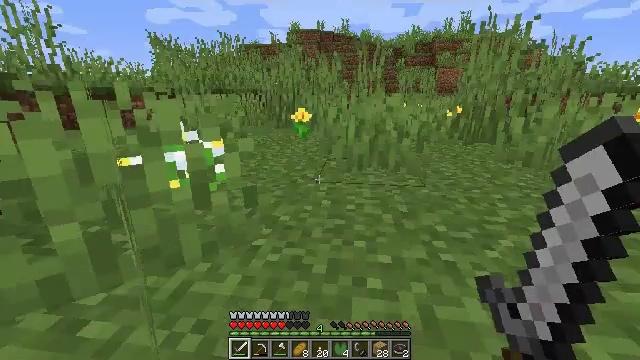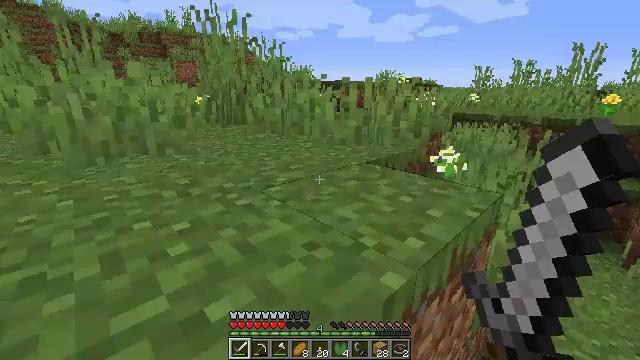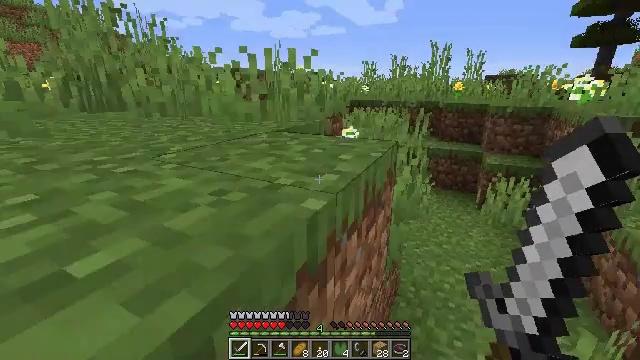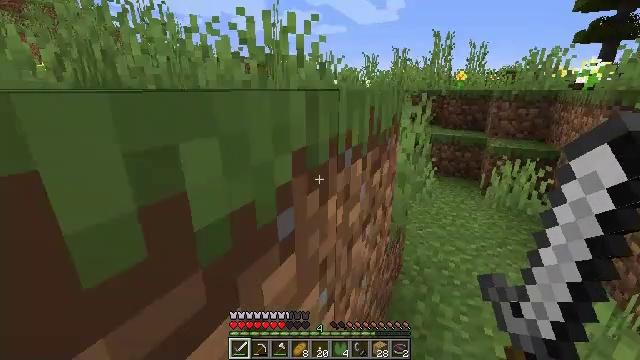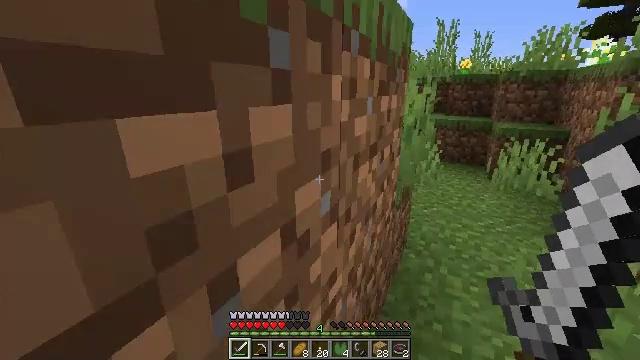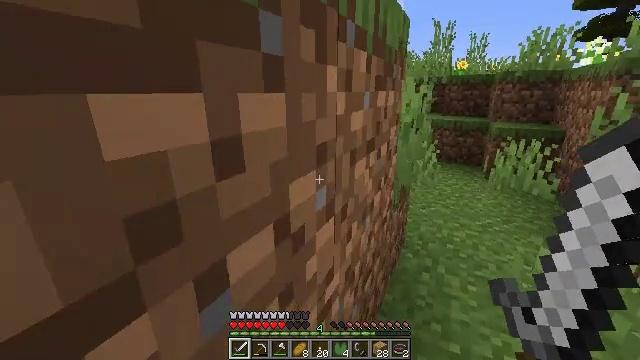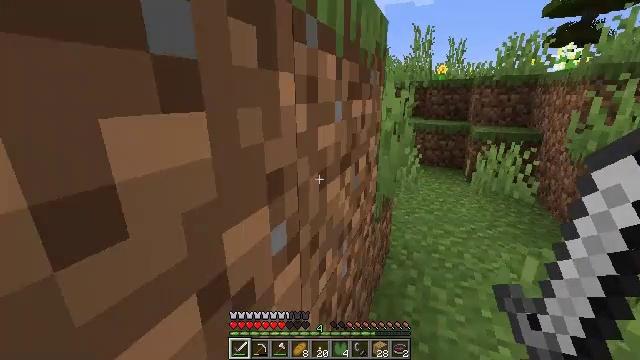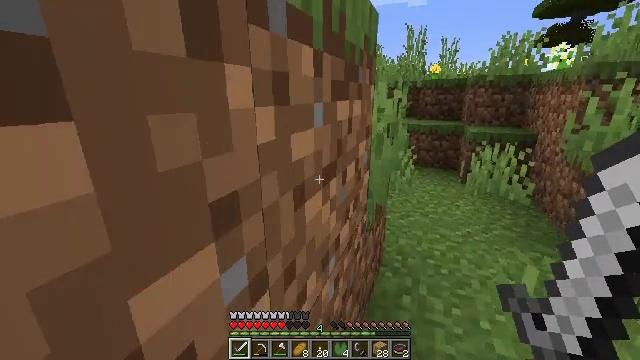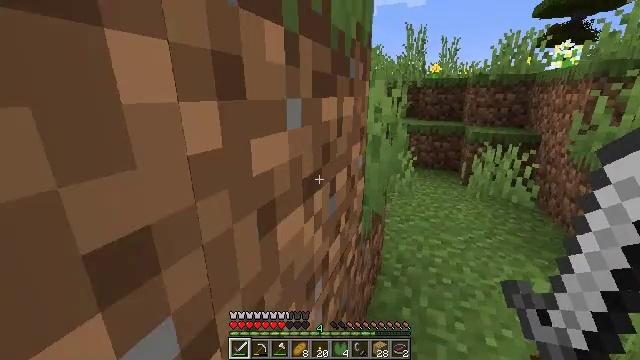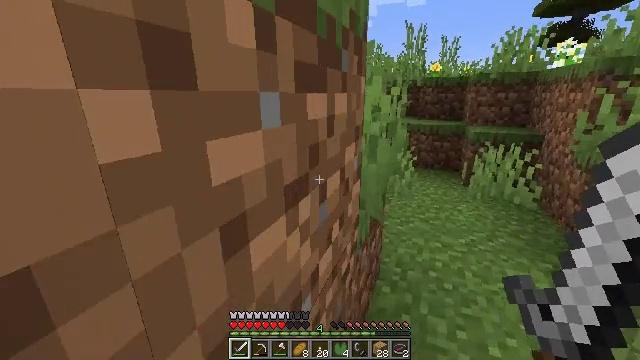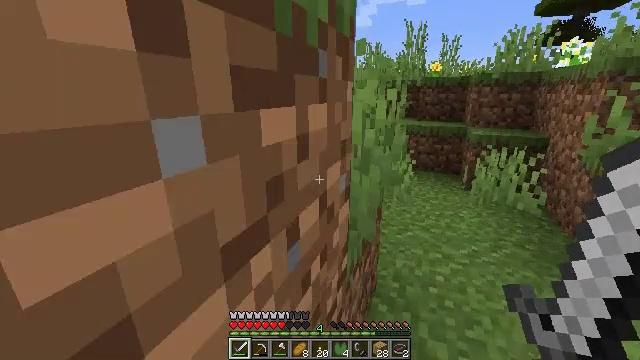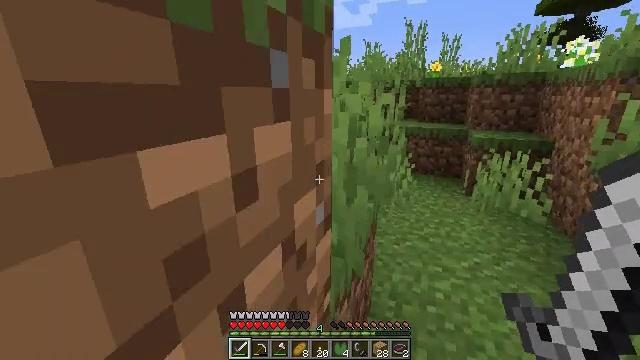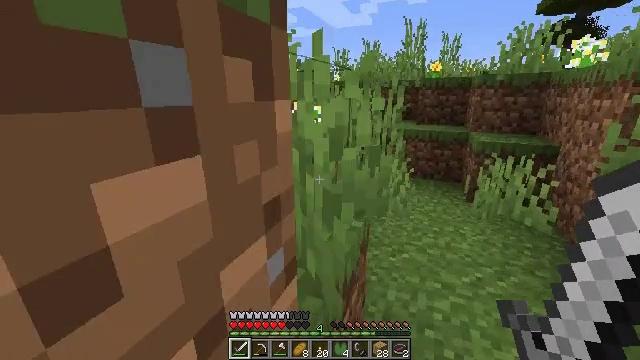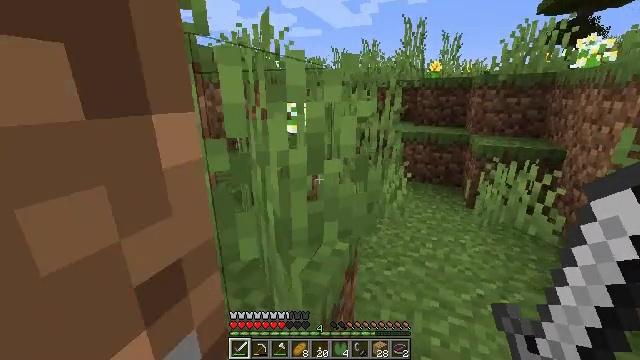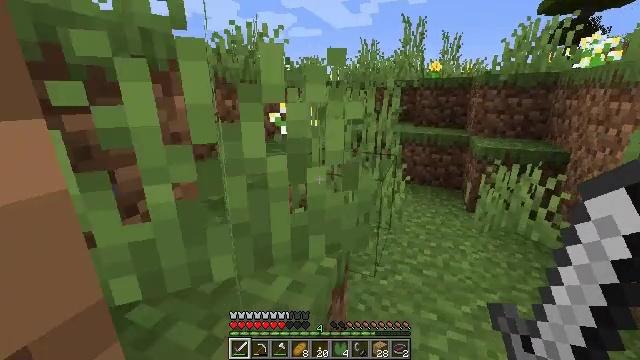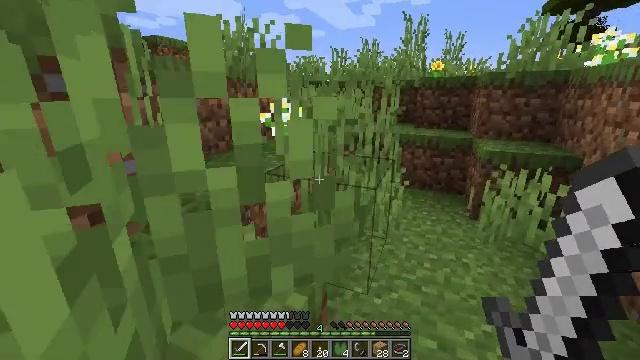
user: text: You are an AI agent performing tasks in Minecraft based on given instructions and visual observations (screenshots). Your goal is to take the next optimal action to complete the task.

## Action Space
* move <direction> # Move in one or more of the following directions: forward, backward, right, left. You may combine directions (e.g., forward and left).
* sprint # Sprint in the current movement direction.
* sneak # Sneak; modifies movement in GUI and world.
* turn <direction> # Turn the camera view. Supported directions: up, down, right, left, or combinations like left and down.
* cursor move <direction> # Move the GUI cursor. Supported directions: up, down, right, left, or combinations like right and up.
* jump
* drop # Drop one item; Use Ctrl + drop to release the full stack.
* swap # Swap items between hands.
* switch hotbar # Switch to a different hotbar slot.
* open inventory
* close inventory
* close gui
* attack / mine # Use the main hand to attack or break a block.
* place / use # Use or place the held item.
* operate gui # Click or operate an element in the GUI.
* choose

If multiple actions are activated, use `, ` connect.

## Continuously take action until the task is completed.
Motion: motion action
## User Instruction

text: Remove a lily pad from the inventory.
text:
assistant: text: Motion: move forward, turn right
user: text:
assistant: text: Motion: move forward, turn right
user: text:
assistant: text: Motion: move forward
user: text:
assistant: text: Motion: move forward
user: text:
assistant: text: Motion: move forward
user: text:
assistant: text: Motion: move forward, turn right
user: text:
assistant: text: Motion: move forward, turn right
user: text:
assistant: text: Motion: move forward
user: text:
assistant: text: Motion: move forward
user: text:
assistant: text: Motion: move forward
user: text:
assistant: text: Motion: move forward
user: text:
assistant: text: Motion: move forward
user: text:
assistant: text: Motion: move forward
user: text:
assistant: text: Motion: move forward
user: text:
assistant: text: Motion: move forward
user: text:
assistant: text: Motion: move forward
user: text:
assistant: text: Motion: move forward, turn left
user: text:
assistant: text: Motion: move forward, turn left and up
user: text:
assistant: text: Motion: move forward, turn left, jump
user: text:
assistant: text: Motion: move forward, turn left and down, jump
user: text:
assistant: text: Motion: move forward, turn left, jump
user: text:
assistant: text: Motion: move forward, turn left, jump
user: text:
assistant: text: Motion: move forward
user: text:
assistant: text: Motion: move forward
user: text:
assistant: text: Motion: move forward
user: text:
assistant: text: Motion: move forward
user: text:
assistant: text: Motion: move forward
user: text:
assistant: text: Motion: move forward
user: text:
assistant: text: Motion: move forward
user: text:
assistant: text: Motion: move forward